Question:
Sorry for my English.
I want to sort like this, ''initial'' status sort first,then sort by ''create_time''. Is this possible? I guess the ''aggregate'' may be helpful, but I don't know how it can be used in this condition.
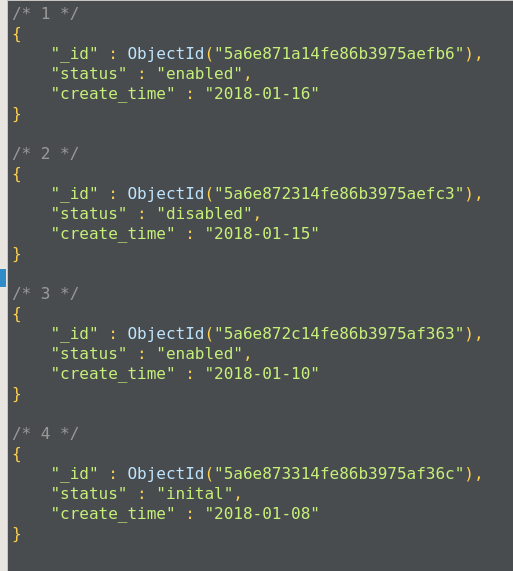
Answer: You can try below aggregation in 3.4 for custom sort.
Use <URL> sort on fields.
<URL> with exclusion to drop the sort field to get expected output.
When you sort all the initial status document shows at top followed by sort on create_time.
'''
db.col.aggregate([
{
"$addFields":{
"statusValue":{
"$indexOfArray":[
["initial"], "$status"
]
}
}
},
{
"$sort":{
"statusValue":-1, "create_time":-1
}
},
{
"$project":{
"statusValue":0
}
}
])
'''